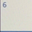
Piece: xx